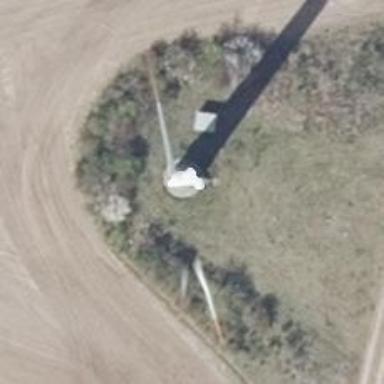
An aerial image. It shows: Wind generator powered by horizontal axis wind turbine.